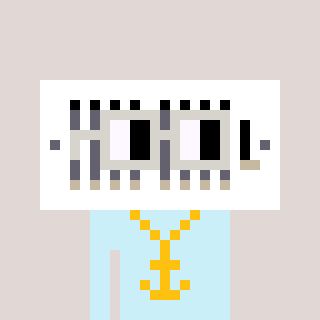
a pixel art character with square light gray glasses, a vent-shaped head and a cold-colored body on a warm background